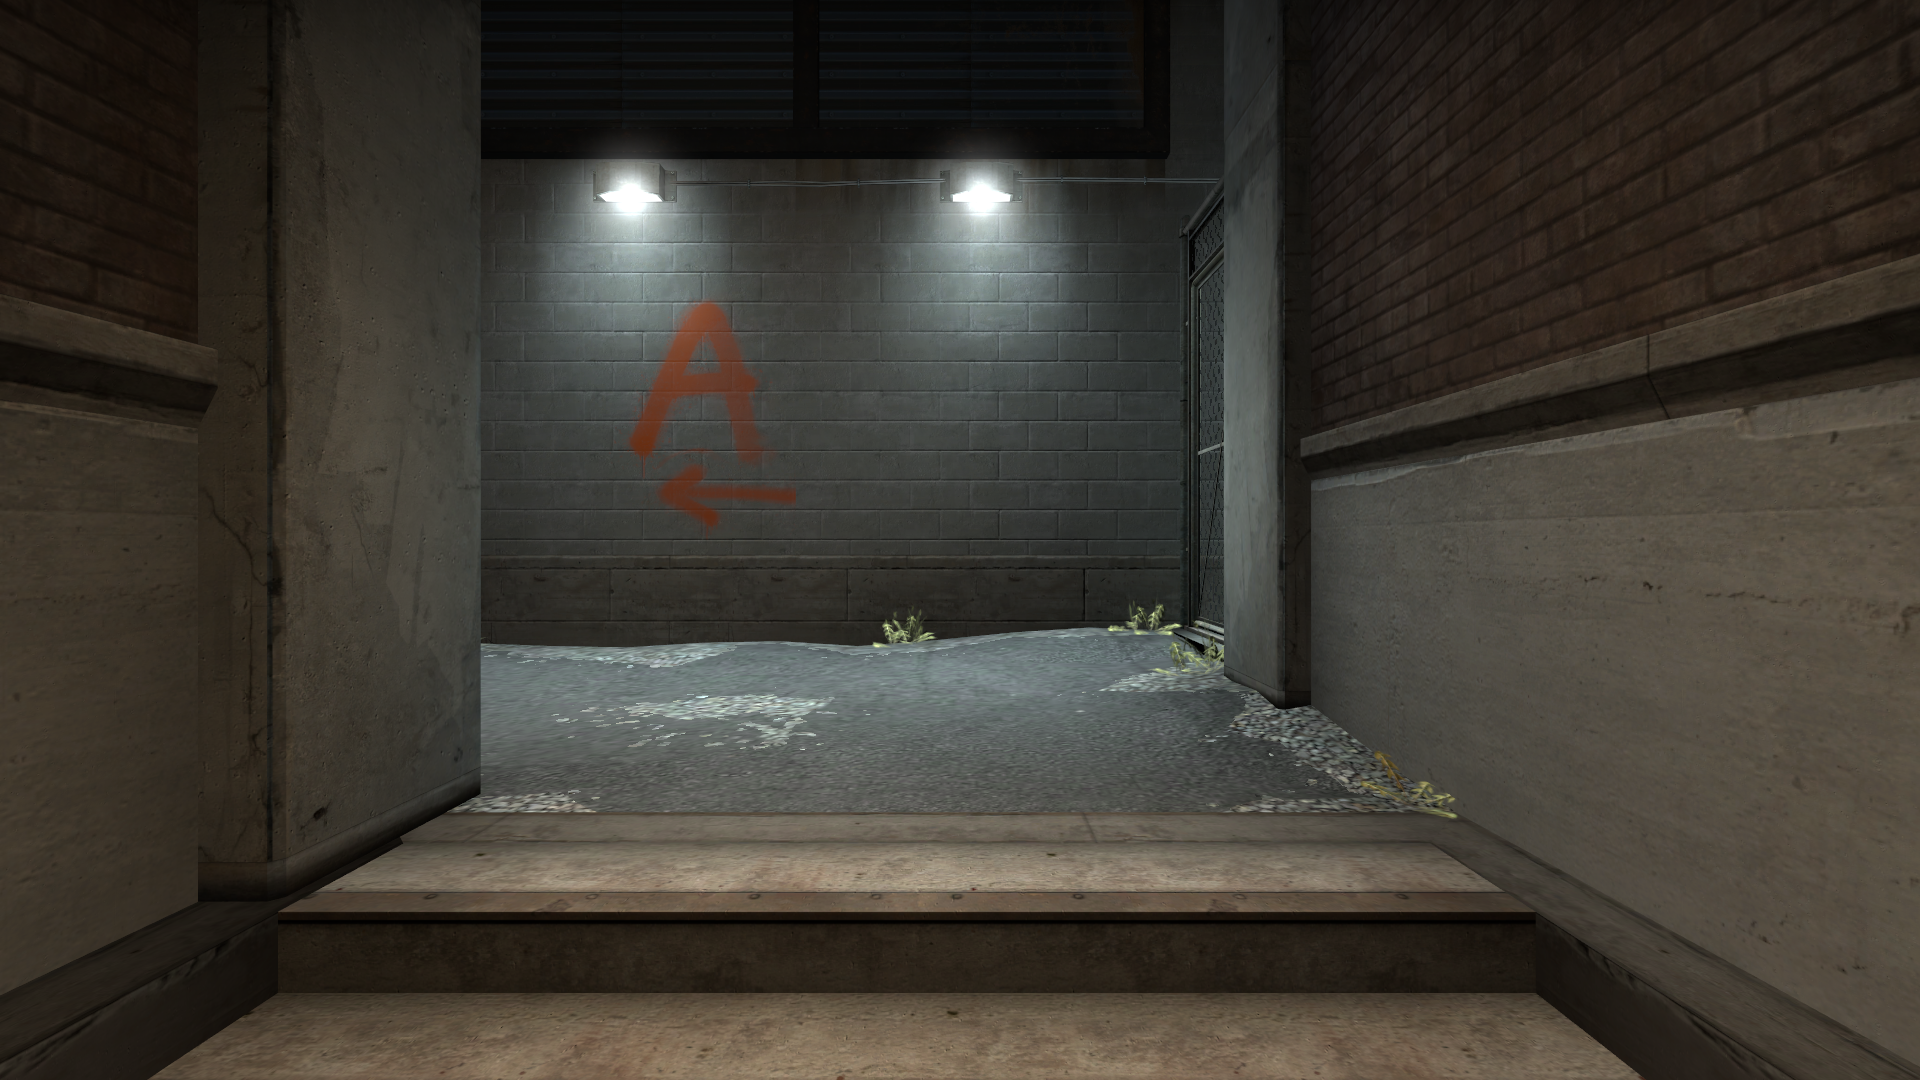
Map: de_train